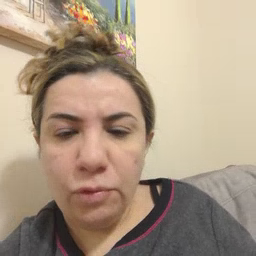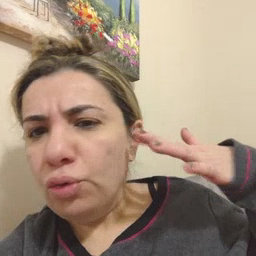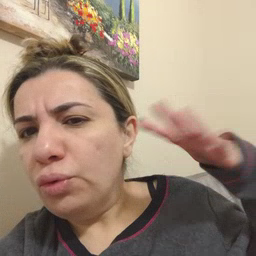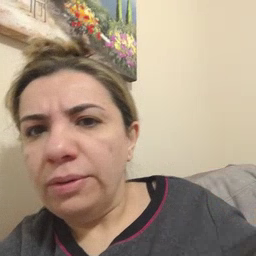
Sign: noisy